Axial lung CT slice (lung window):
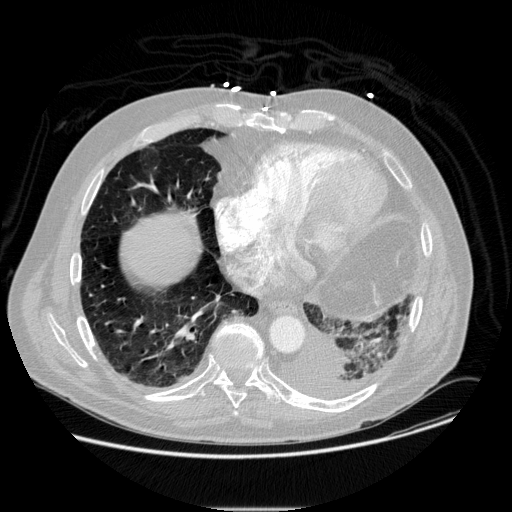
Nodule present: no